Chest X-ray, PA view. Patient: 52 years old, sex M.
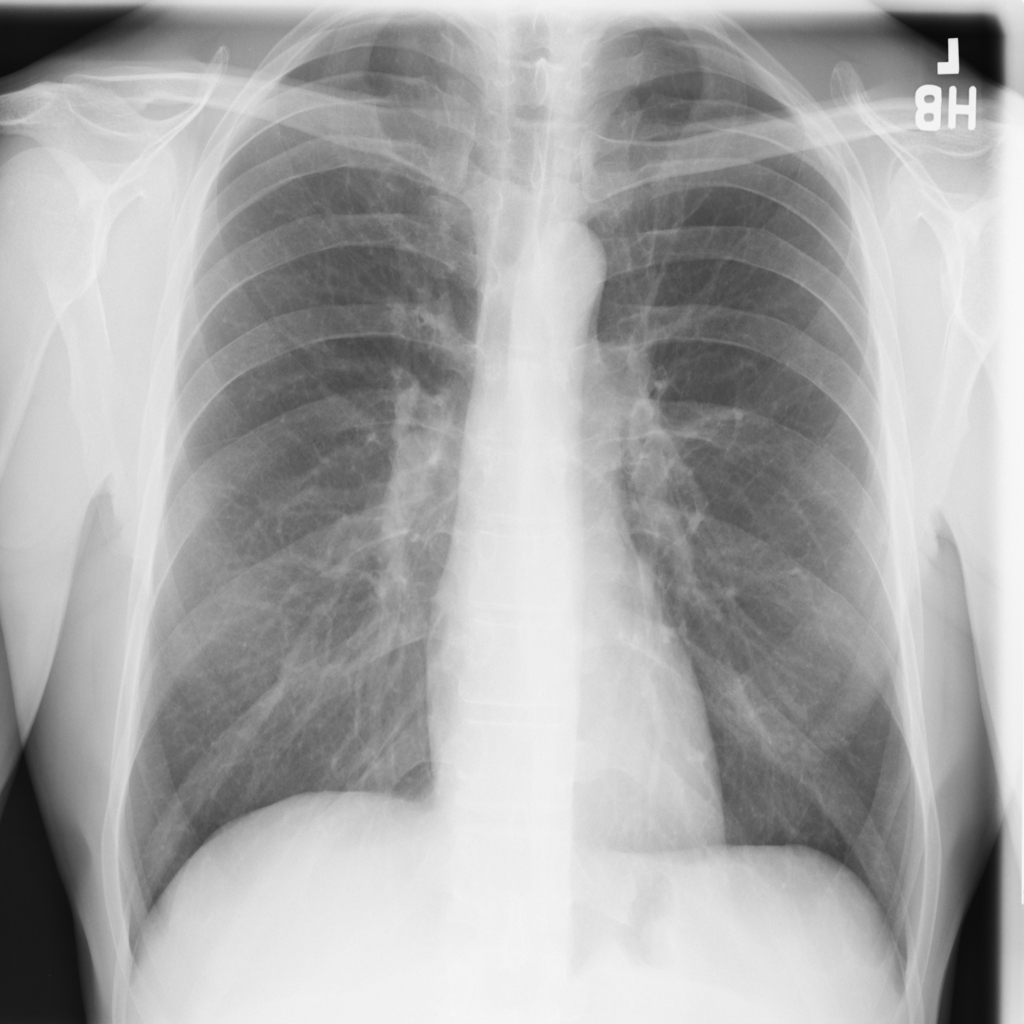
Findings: No Finding